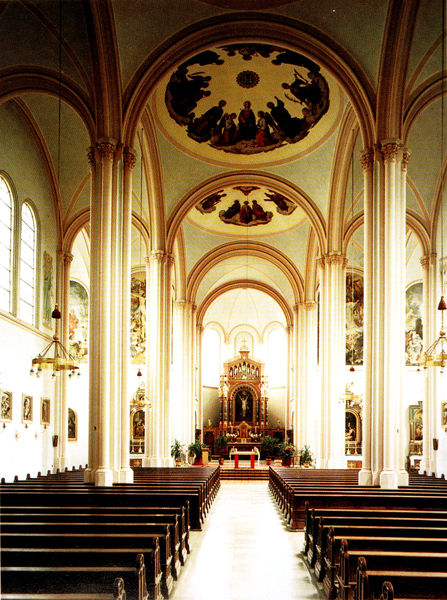
Titel: Mariä Himmelfahrt, Weißenhorn, Langhaus
Künstler: August von Voit
Standort: Weißenhorn
Institution: Mariä Himmelfahrt
Schlagwörter: dunkel, gemälde, gott, schatten, weiß, wolken, gelb, grün, ocker, blumen, braun, bunt, fenster, hell, holz, lampe, lampen, licht, pfeiler, schmuck, schwarz, säule, säulen, blick, rot, weg, beige, malerei, wand, architektur, sockel, innenraum, weite, kirche, sonne, gold, interieur, decke, innen, pflanzen, gotik, renaissance, rund, deutschland, schiff, schiffe, bilder, bogen, perspektive, farbe, bank, beleuchtung, pilaster, figuren, rundbogen, joche, kuppel, gestühl, wandmalerei, kerze, kerzen, leuchter, lüster, innenansicht, podest, halle, foto, fotografie, bögen, wände, arkade, gewölbe, alter, helligkeit, kreuz, kuppeln, sprossen, hall, rippen, altar, arkaden, bänke, hauptschiff, hochaltar, kapitelle, langhaus, querstrebe, kapitell, fries, kirchenbank, kirchenschiff, mittelgang, kirchenbänke, mittelschiff, bündelpfeiler, dienst, dienste, dreischiffig, langschiff, seitenschiff, christus, jesus, apsis, rundbögen, andacht, fresken, romanik, weihrauch, chor, kruzifix, baldachin, gurt, heilige, deckengemälde, fresko, fassung, frün, leisten, sakralbau, osten, friese, deckenmalerei, rundbogenfenster, saalkirche, hallenkirche, längsschiff, lünette, gotteshaus, sitzreihen, hallenbau, ost, strebepfeiler, neoromanik, querstreben, spätgotik, gurte, gebundenes system, seitenaltäre, basilika des gebundenen system, evangelische, fenst4er, gekreuzigter, goldeinfassung, gurtbogen, gurtbögen, hochovale fenster, holzbänke, kantonierter pfeiler, kuppelkirche, kuppeltambour, lichtkrone, quergurte, säulenpfeiler, deckenfresko, stuhlreihen, kreuzweg, farbfassung, hauptaltar, deckenmalerie, rundgewölbe, chot, innenruam, gebetsbänke, schirmgewölbe, bänken, persprktive, saalbau, 3 schiffe, braune sitzbänke, cjor, säuklen, kuppelgewölbe, konleuchter, säulw